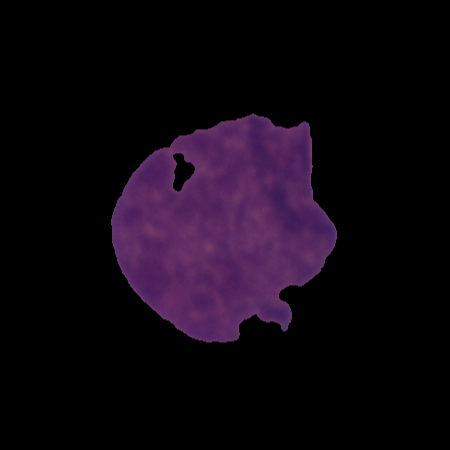
Label: cancer